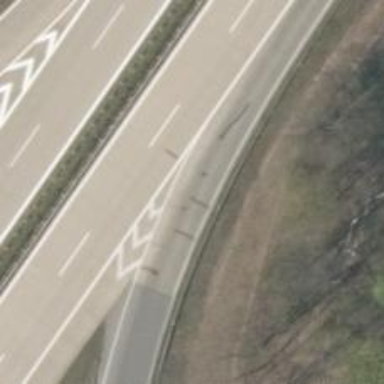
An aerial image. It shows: Concrete motorway link.